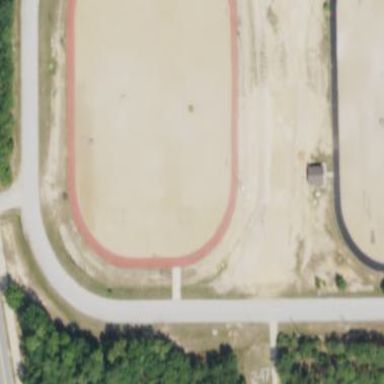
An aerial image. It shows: Track in leisure land.